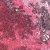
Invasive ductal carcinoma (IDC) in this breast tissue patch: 0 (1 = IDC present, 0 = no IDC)